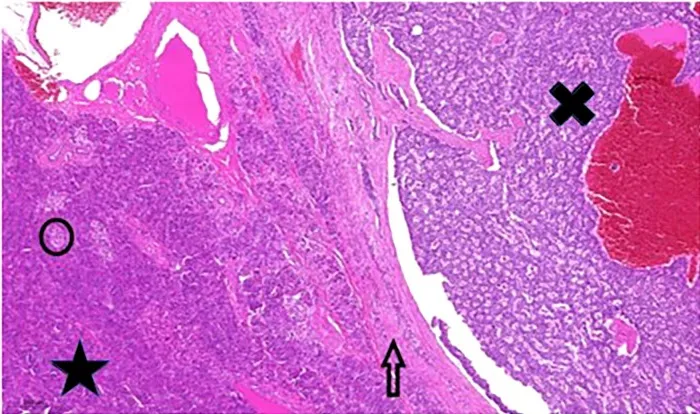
Pancreatic tumour histology. Large well-circumscribed tumour (black X) adjacent to normal pancreas tissue (black star). The arrow points to the fibrotic capsule-like pushing border zone". The black circle contains one of the Langerhans islands. Hematoxylin and eosin stain, 200x magnification.
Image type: pathology (h&e)